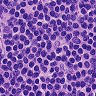
Metastatic tissue present: no